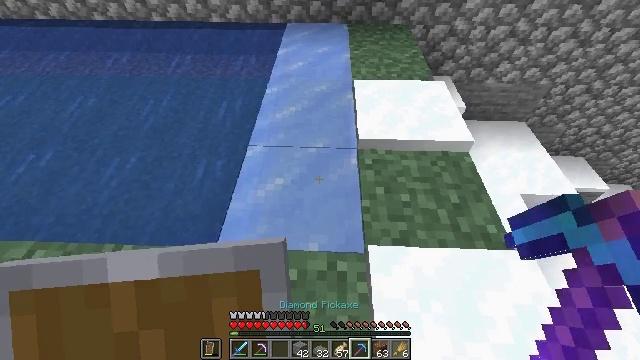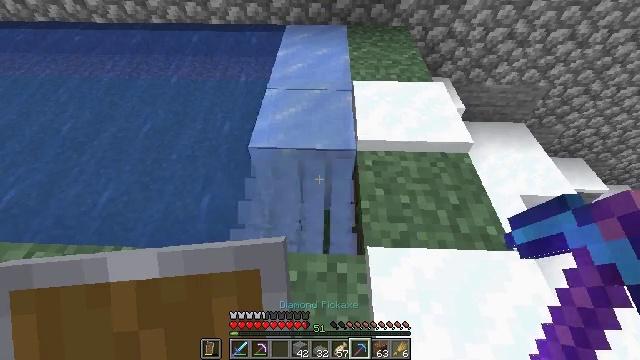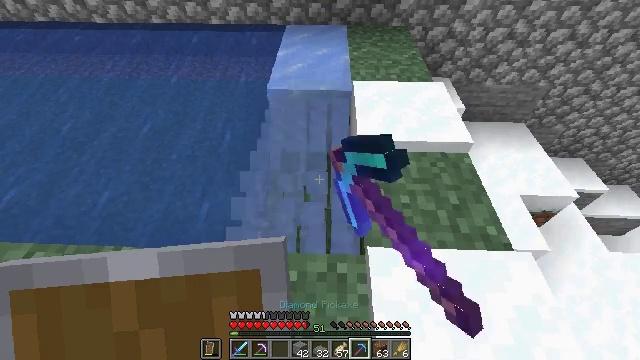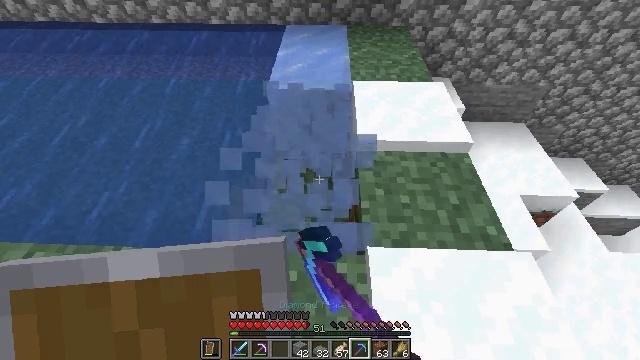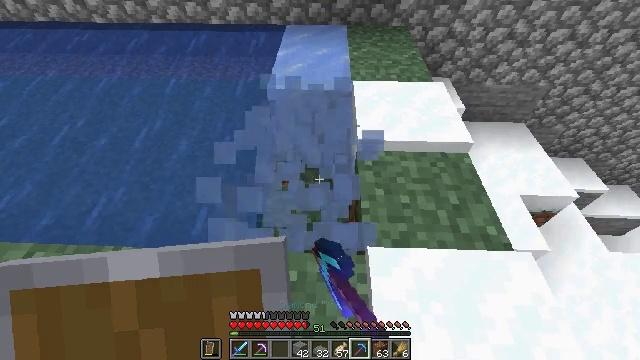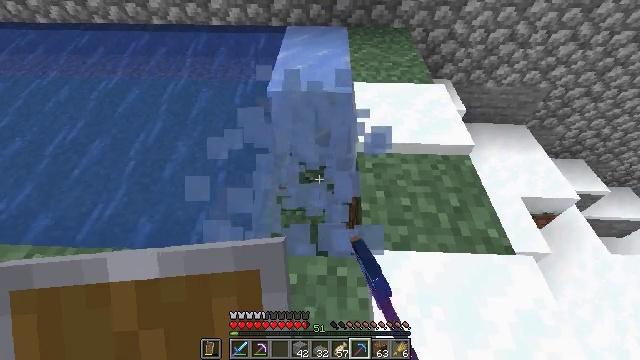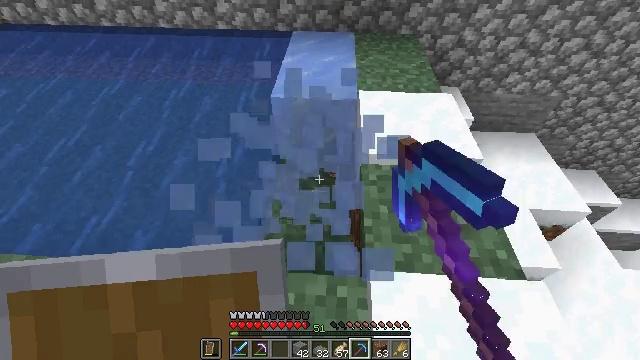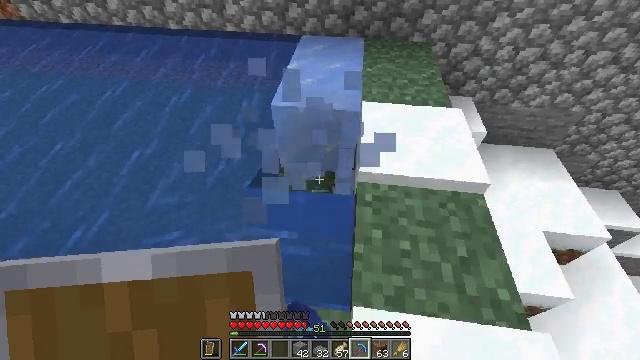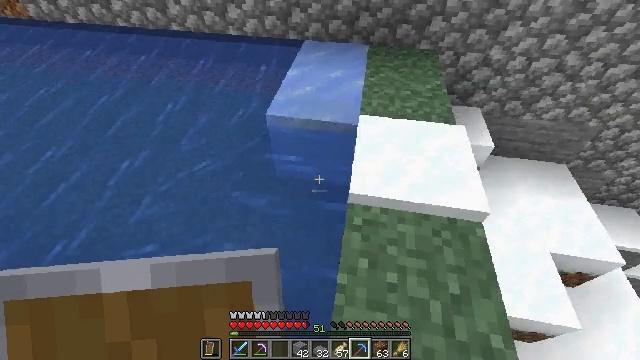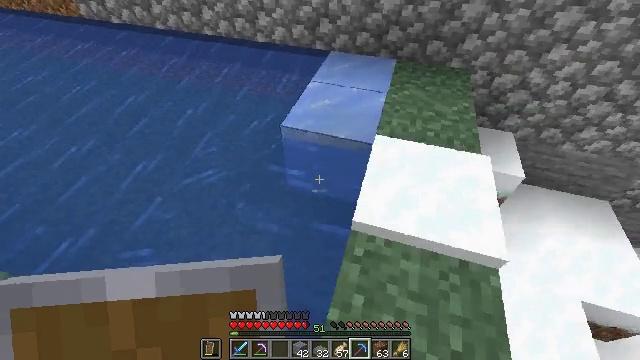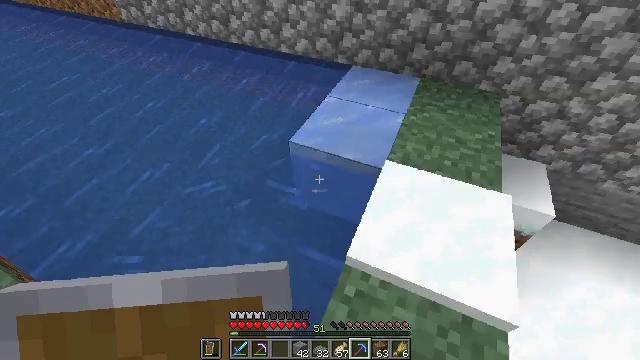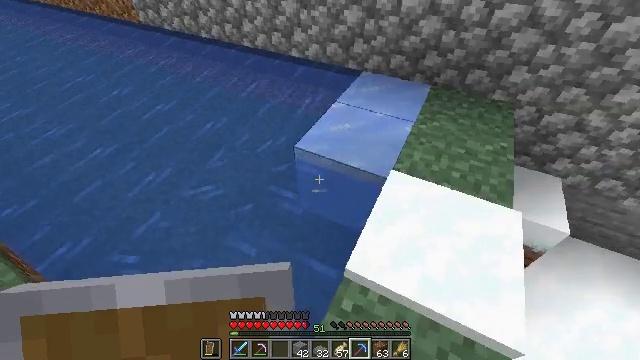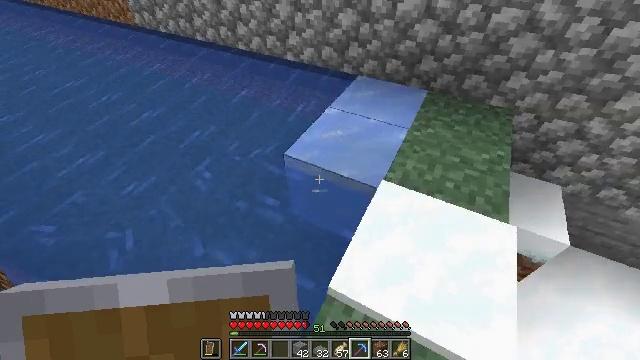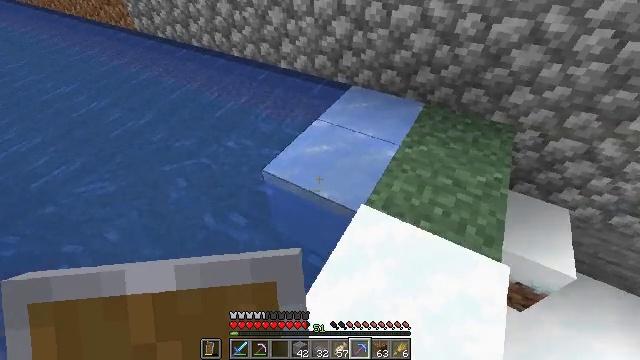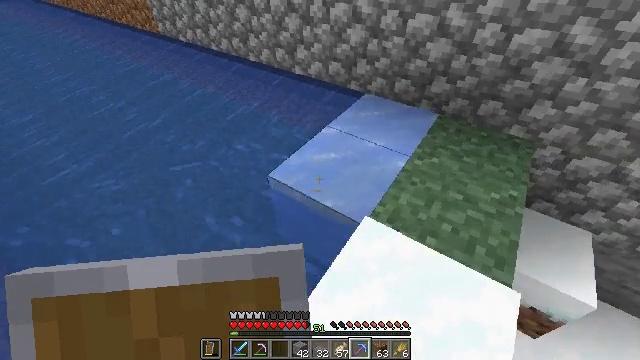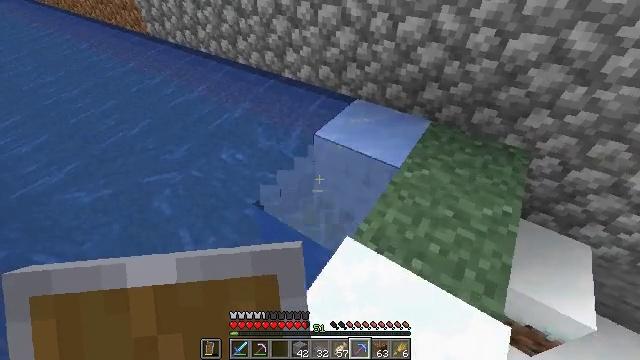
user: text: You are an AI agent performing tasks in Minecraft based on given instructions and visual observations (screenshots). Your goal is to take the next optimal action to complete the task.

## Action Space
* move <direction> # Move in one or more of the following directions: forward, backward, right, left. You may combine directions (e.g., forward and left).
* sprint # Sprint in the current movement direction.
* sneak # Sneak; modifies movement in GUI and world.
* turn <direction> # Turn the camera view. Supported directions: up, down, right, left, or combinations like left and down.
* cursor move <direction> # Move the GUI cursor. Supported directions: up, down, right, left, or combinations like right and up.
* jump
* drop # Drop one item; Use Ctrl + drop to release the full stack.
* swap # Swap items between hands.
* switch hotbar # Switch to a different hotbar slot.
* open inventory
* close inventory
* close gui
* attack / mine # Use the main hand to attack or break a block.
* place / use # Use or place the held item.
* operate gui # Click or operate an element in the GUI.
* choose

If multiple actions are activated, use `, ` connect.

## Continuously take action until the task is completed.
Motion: motion action
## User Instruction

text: Mine the ice block.
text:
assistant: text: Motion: attack / mine
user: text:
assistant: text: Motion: attack / mine
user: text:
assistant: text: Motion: attack / mine
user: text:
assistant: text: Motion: attack / mine
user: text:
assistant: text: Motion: move forward, attack / mine
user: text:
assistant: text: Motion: move forward and move right, turn left
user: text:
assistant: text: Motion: move forward and move right, turn left
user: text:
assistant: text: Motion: move forward and move right, turn left
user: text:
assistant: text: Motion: move forward and move right, turn left and up
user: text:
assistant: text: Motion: move forward and move right, turn left and up
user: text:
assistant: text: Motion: move forward and move right, turn left
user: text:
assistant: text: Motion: move forward and move right
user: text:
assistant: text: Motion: move forward and move right, turn left
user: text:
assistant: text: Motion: move forward and move right, turn left and up
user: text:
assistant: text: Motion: move forward, attack / mine
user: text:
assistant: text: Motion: move forward, attack / mine
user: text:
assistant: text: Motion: move forward, attack / mine
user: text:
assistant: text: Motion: attack / mine
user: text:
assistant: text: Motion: no_op
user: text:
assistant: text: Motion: turn right
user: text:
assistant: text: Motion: no_op